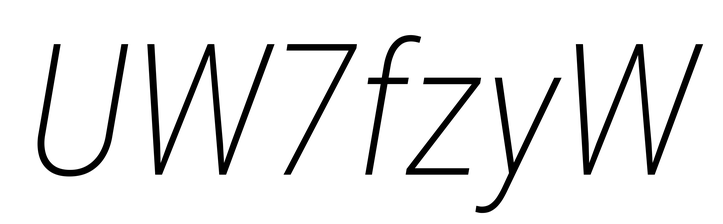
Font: Roboto-Italic_Condensed_ExtraLight_Italic